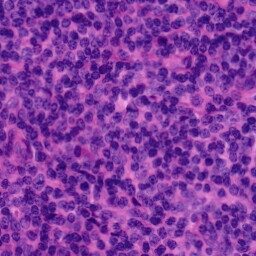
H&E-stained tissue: Tonsil